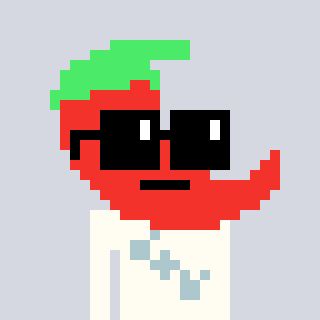
a pixel art character with square black sunglasses, a chilli-shaped head and a grayscale-colored body on a cool background